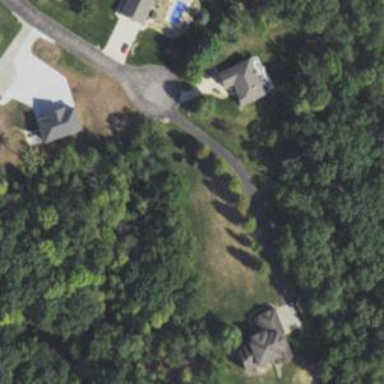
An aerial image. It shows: Driveway.